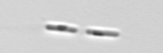
Label: Skeletonema